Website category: sports
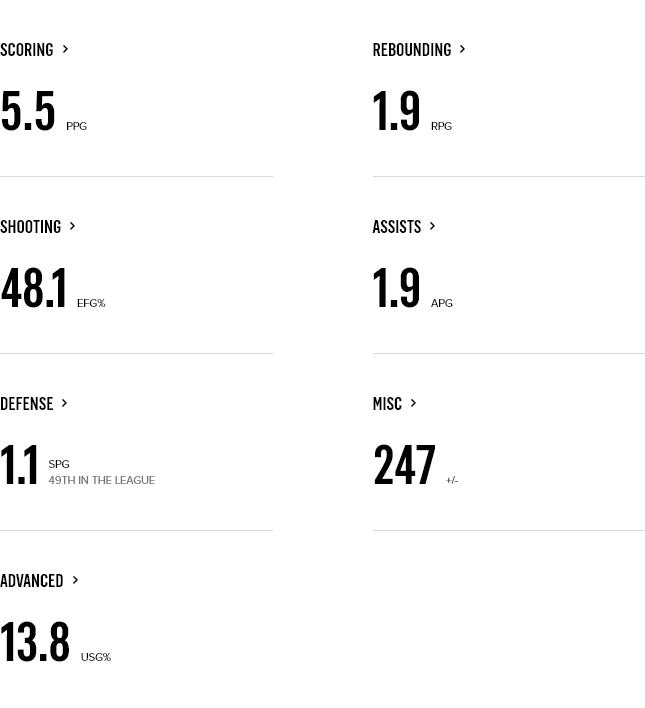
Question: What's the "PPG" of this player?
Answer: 5.5

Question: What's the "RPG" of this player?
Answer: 1.9

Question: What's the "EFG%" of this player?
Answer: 48.1

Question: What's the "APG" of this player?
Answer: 1.9

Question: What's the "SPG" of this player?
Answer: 1.1

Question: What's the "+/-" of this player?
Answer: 247

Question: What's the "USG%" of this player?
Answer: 13.8

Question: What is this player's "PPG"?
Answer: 5.5

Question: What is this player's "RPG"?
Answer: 1.9

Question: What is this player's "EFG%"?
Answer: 48.1

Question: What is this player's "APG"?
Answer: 1.9

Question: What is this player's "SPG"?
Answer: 1.1

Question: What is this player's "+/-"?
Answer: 247

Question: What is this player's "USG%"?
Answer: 13.8

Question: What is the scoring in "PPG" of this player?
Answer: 5.5

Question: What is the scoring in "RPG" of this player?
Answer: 1.9

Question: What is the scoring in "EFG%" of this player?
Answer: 48.1

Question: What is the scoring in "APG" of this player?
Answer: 1.9

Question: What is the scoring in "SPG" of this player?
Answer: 1.1

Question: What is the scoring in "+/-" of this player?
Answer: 247

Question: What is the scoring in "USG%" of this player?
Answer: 13.8

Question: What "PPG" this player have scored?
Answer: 5.5

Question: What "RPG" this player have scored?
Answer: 1.9

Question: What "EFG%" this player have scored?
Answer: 48.1

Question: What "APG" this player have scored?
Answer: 1.9

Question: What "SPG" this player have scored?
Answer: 1.1

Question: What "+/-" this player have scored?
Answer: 247

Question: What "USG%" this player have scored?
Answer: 13.8

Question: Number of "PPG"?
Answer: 5.5

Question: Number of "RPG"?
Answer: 1.9

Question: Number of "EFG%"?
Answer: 48.1

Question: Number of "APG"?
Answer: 1.9

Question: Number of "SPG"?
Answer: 1.1

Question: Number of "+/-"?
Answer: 247

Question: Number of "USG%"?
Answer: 13.8

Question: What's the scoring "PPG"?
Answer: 5.5

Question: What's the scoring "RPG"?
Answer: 1.9

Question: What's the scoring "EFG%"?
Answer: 48.1

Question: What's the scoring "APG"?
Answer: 1.9

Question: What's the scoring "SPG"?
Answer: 1.1

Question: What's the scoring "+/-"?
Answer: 247

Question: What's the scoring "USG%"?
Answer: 13.8